Interaction volume radius: 5 \u00c5
Interaction volume height: 15 \u00c5
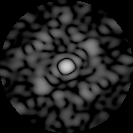
Disorder parameter: 0.6105